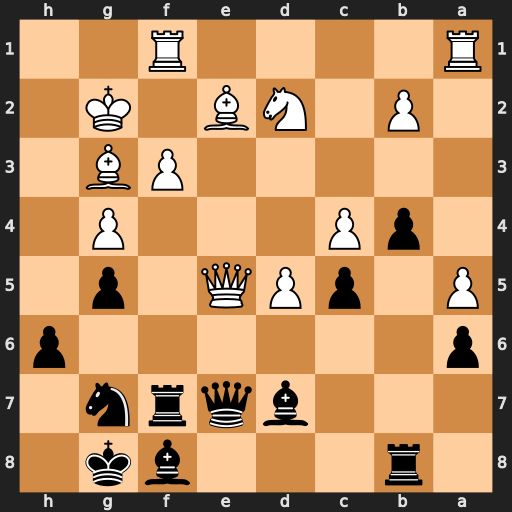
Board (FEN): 1r3bk1/3bqrn1/p6p/P1pPQ1p1/1pP3P1/5PB1/1P1NB1K1/R4R2
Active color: b
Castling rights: -
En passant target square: -
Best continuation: Qxe5 Bxe5 Re8 f4 gxf4